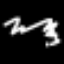
Label: squiggle